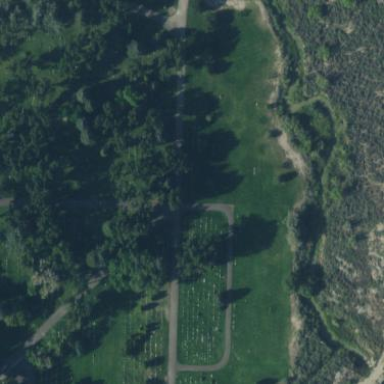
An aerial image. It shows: Cemetery.